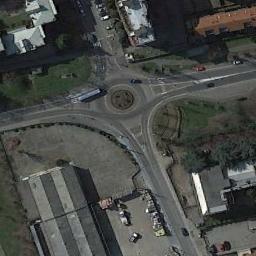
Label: roundabout